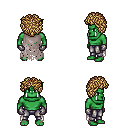
a pixel art fantasy rpg character, male body template, orc, green skin, gray tattered cape, metal pants, blonde curly afro hairstyle, metal gloves, four views (front, back, left, right), 2x2 character sprite sheet, small pixel art, hard edges, no anti-aliasing